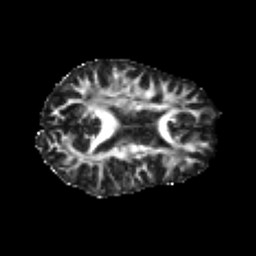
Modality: FA
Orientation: axial
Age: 20
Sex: female
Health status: healthy
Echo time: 0.074 s